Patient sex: M
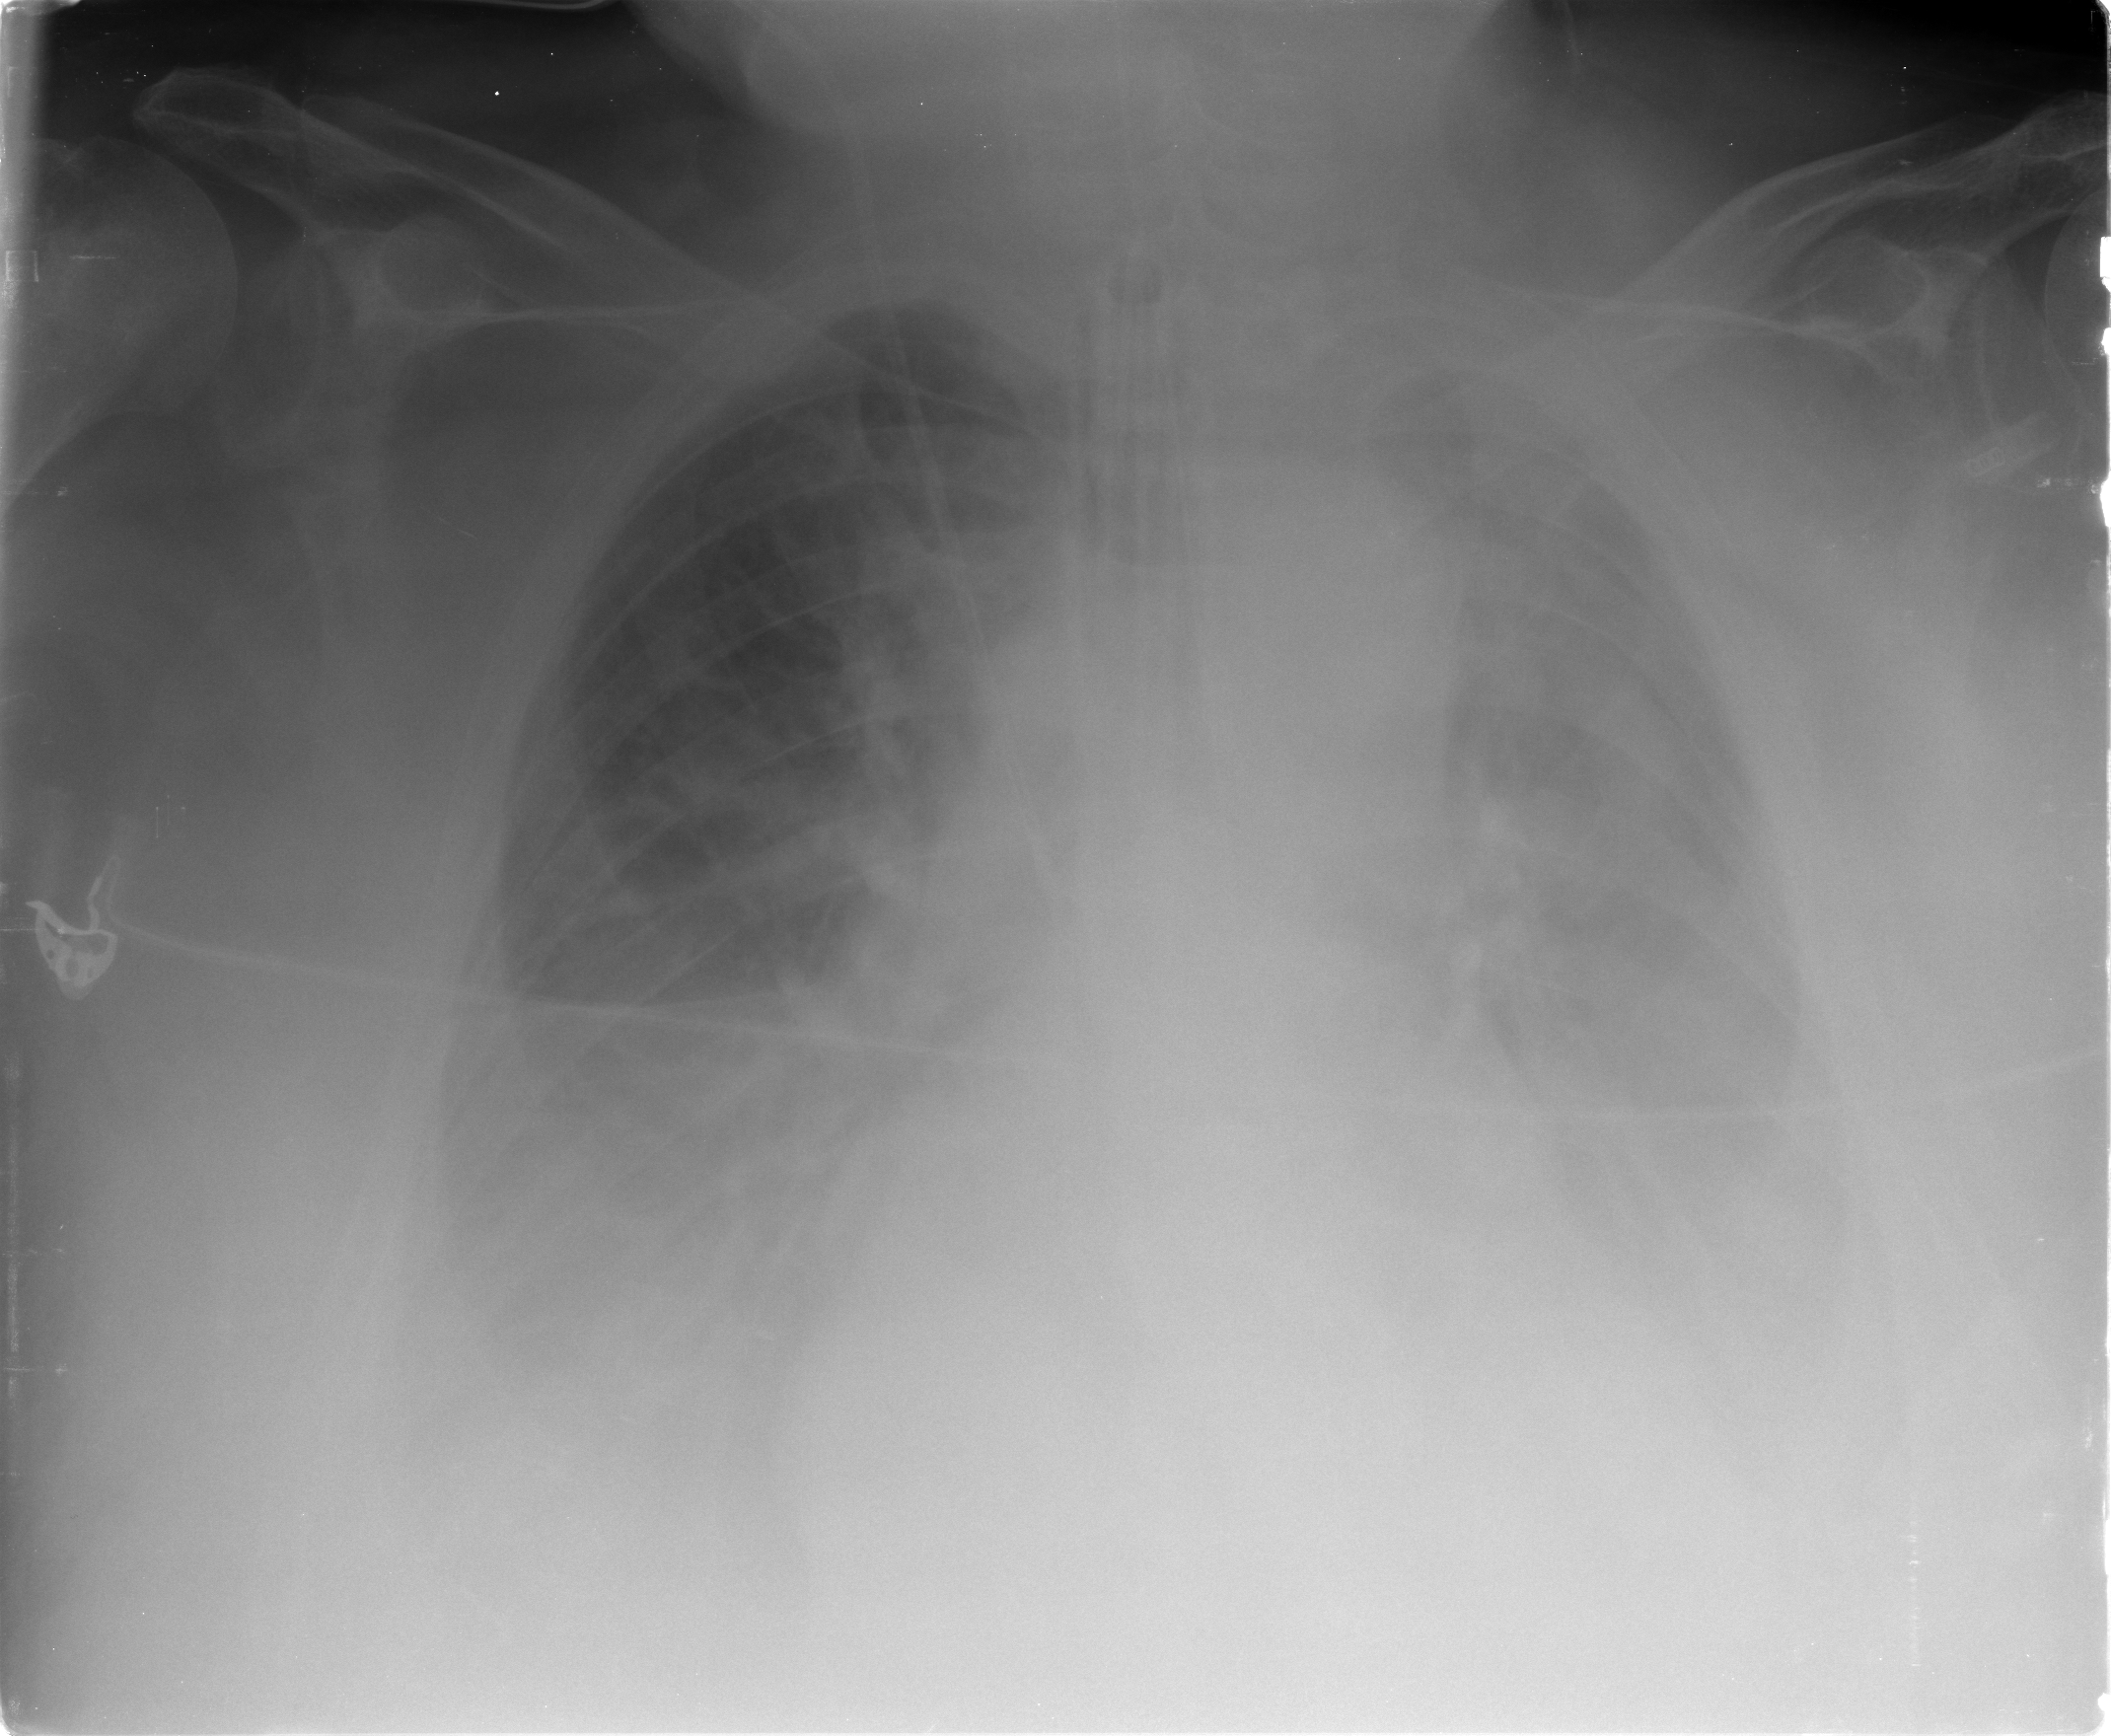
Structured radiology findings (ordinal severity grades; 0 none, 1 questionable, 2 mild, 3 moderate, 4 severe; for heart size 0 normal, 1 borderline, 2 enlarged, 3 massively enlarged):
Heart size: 0
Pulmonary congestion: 2
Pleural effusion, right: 2
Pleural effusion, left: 3
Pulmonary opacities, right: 2
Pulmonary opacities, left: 0
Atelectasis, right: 2
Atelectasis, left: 4